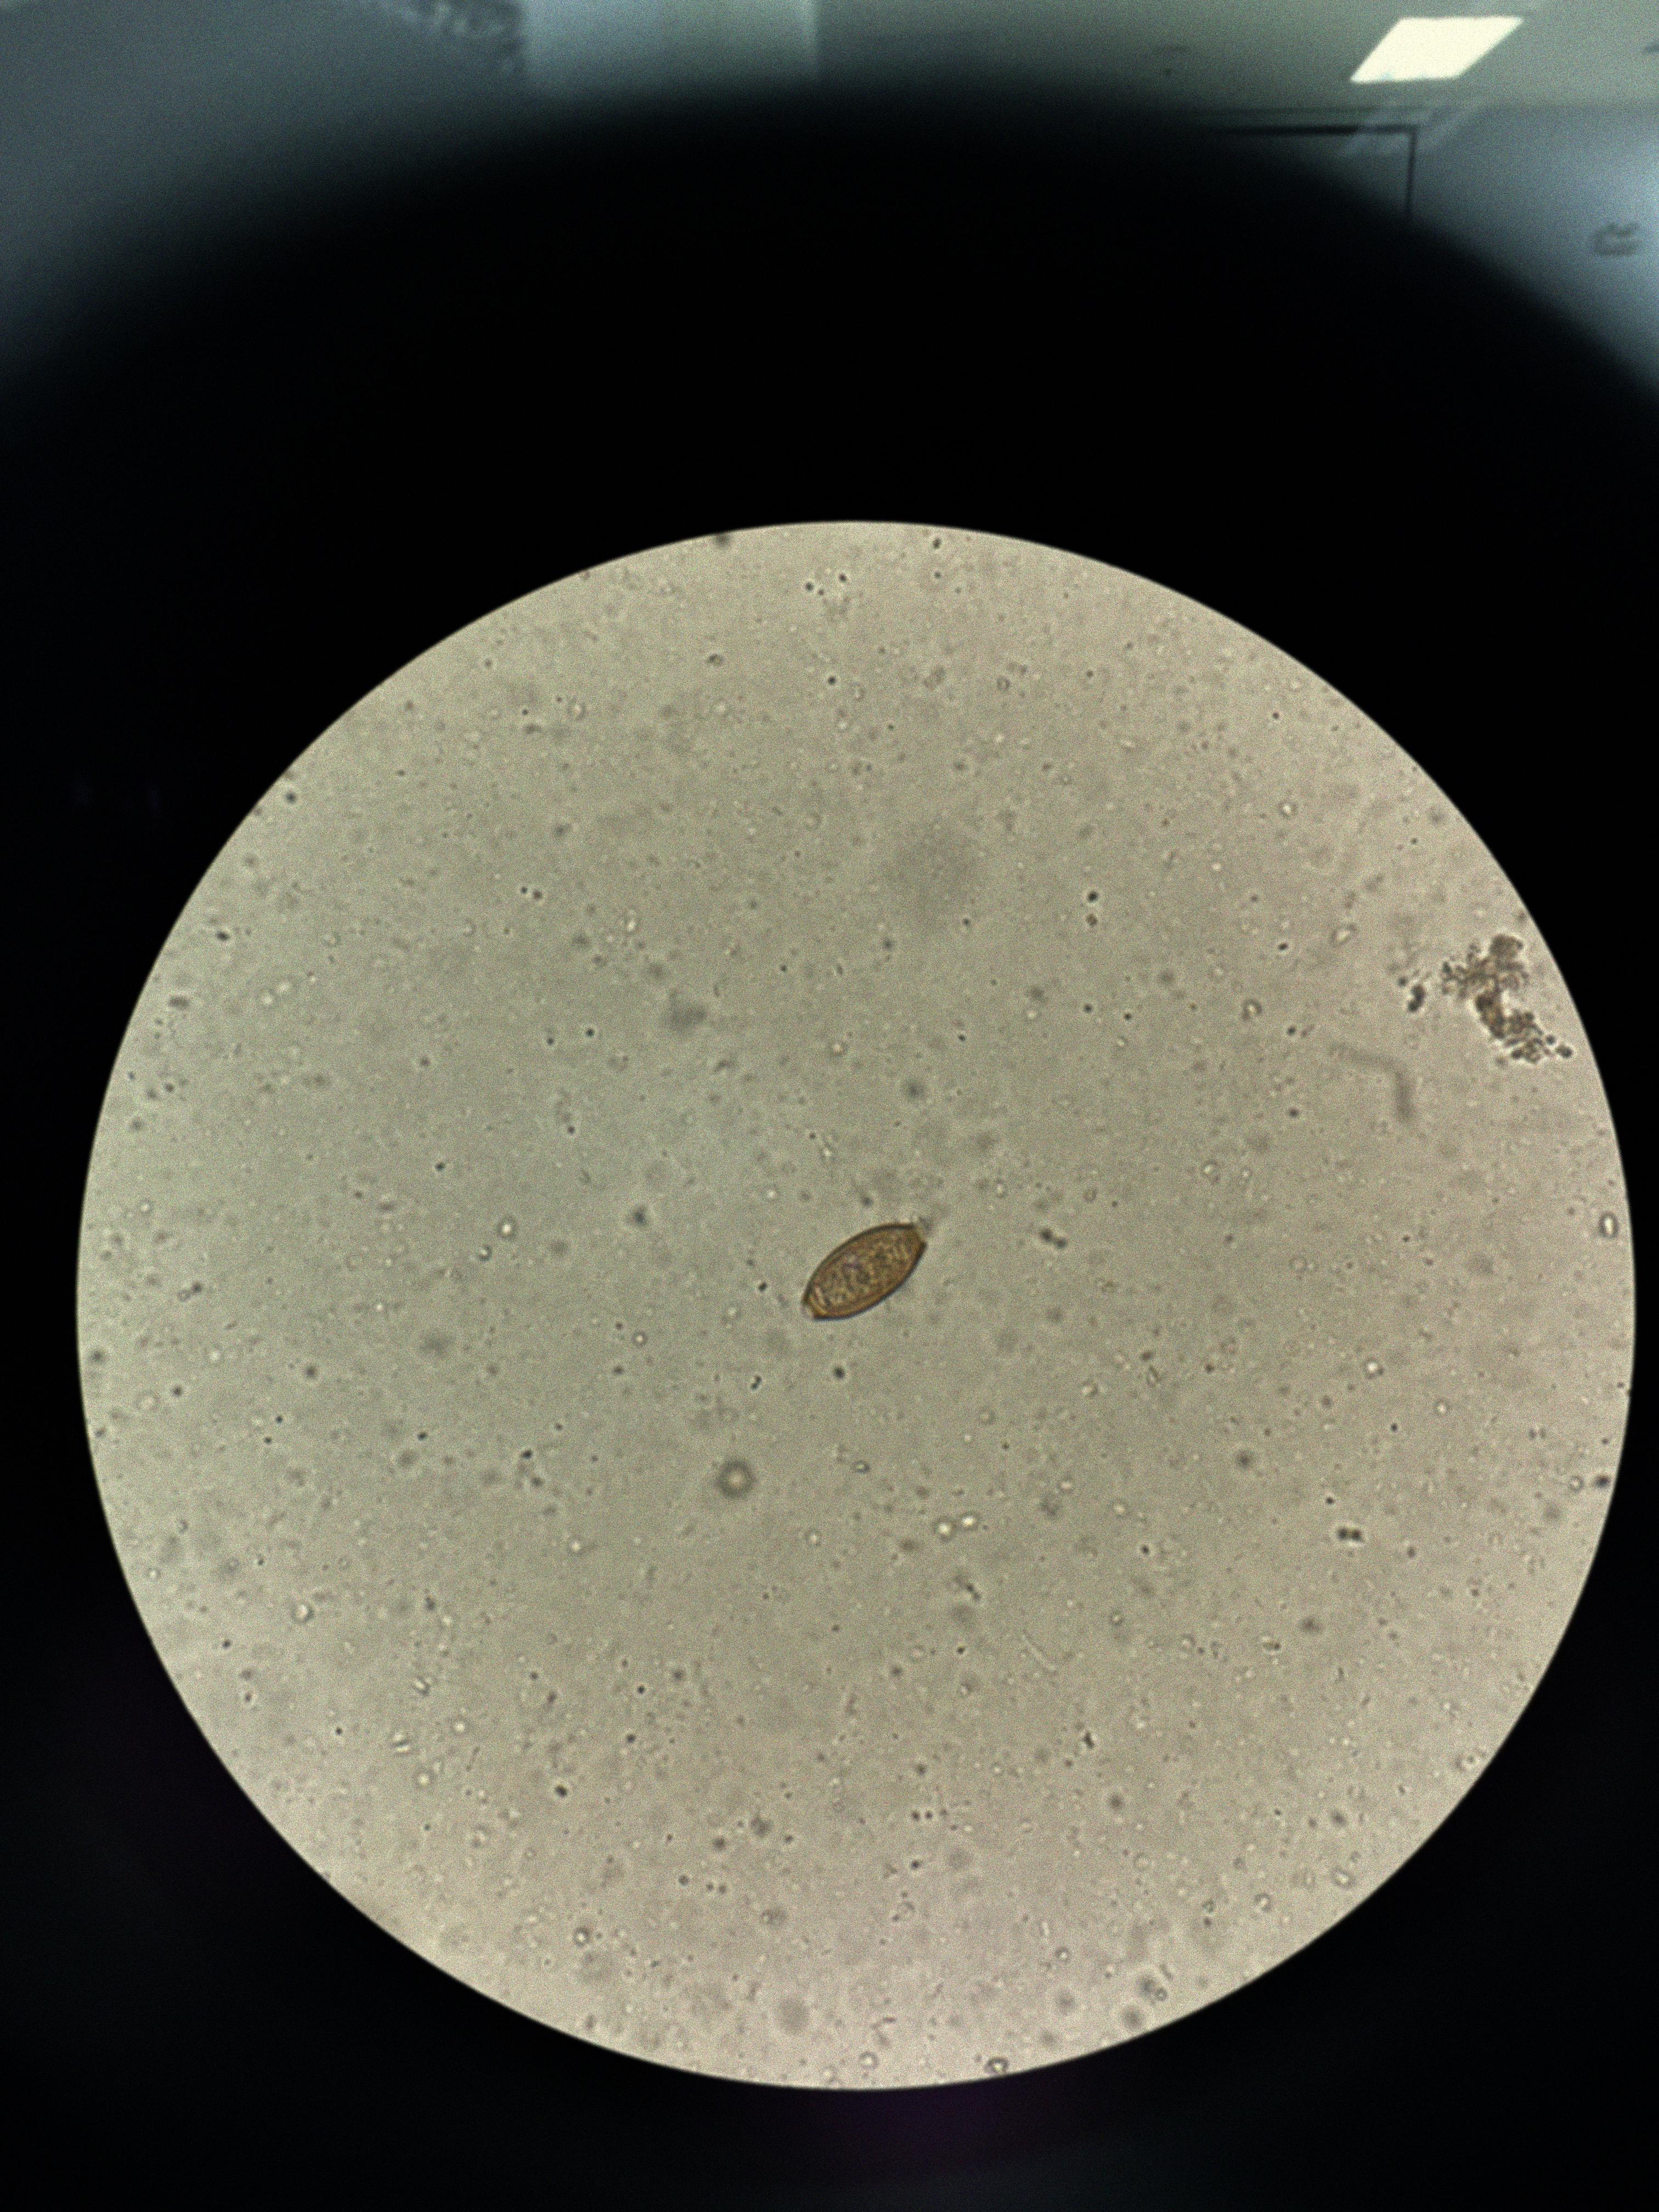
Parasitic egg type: Trichuris trichiura